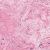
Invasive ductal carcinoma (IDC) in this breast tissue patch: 0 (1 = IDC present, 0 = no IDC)